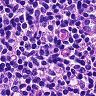
Metastatic tissue present: no